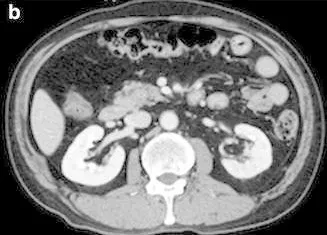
Computed tomography images of the kidneys demonstrating improvement in atrophy of the left kidney. B; One year after PTRA.
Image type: radiology (ct)